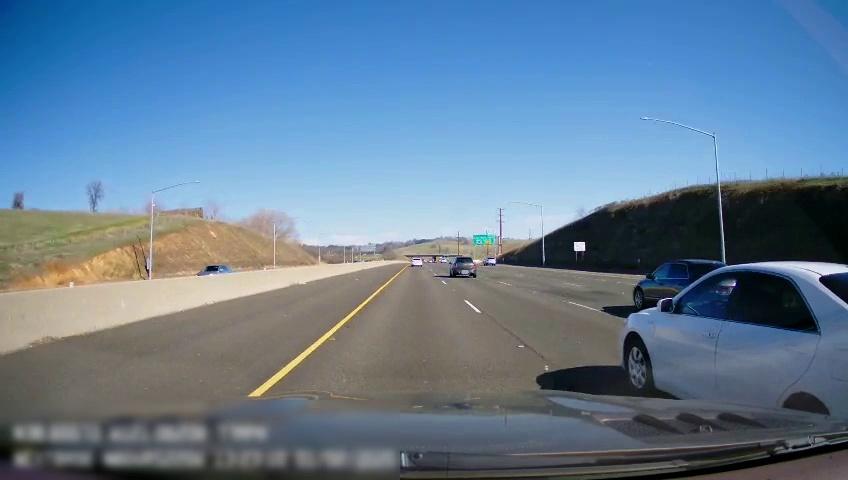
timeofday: Day
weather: Sunny
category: Drivable Space
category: Vehicles | Car
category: Vehicles | Car
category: Vehicles | Car
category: Vehicles | Car
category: Vehicles | SUV
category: Vehicles | SUV
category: Lanes | Current Lane
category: Lanes | Current Lane
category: Lanes | Alternate Lane
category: Lanes | Alternate Lane
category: Traffic | Signs